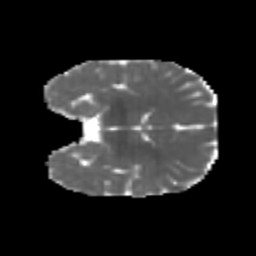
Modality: MD
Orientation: coronal
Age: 5
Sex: male
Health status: healthy